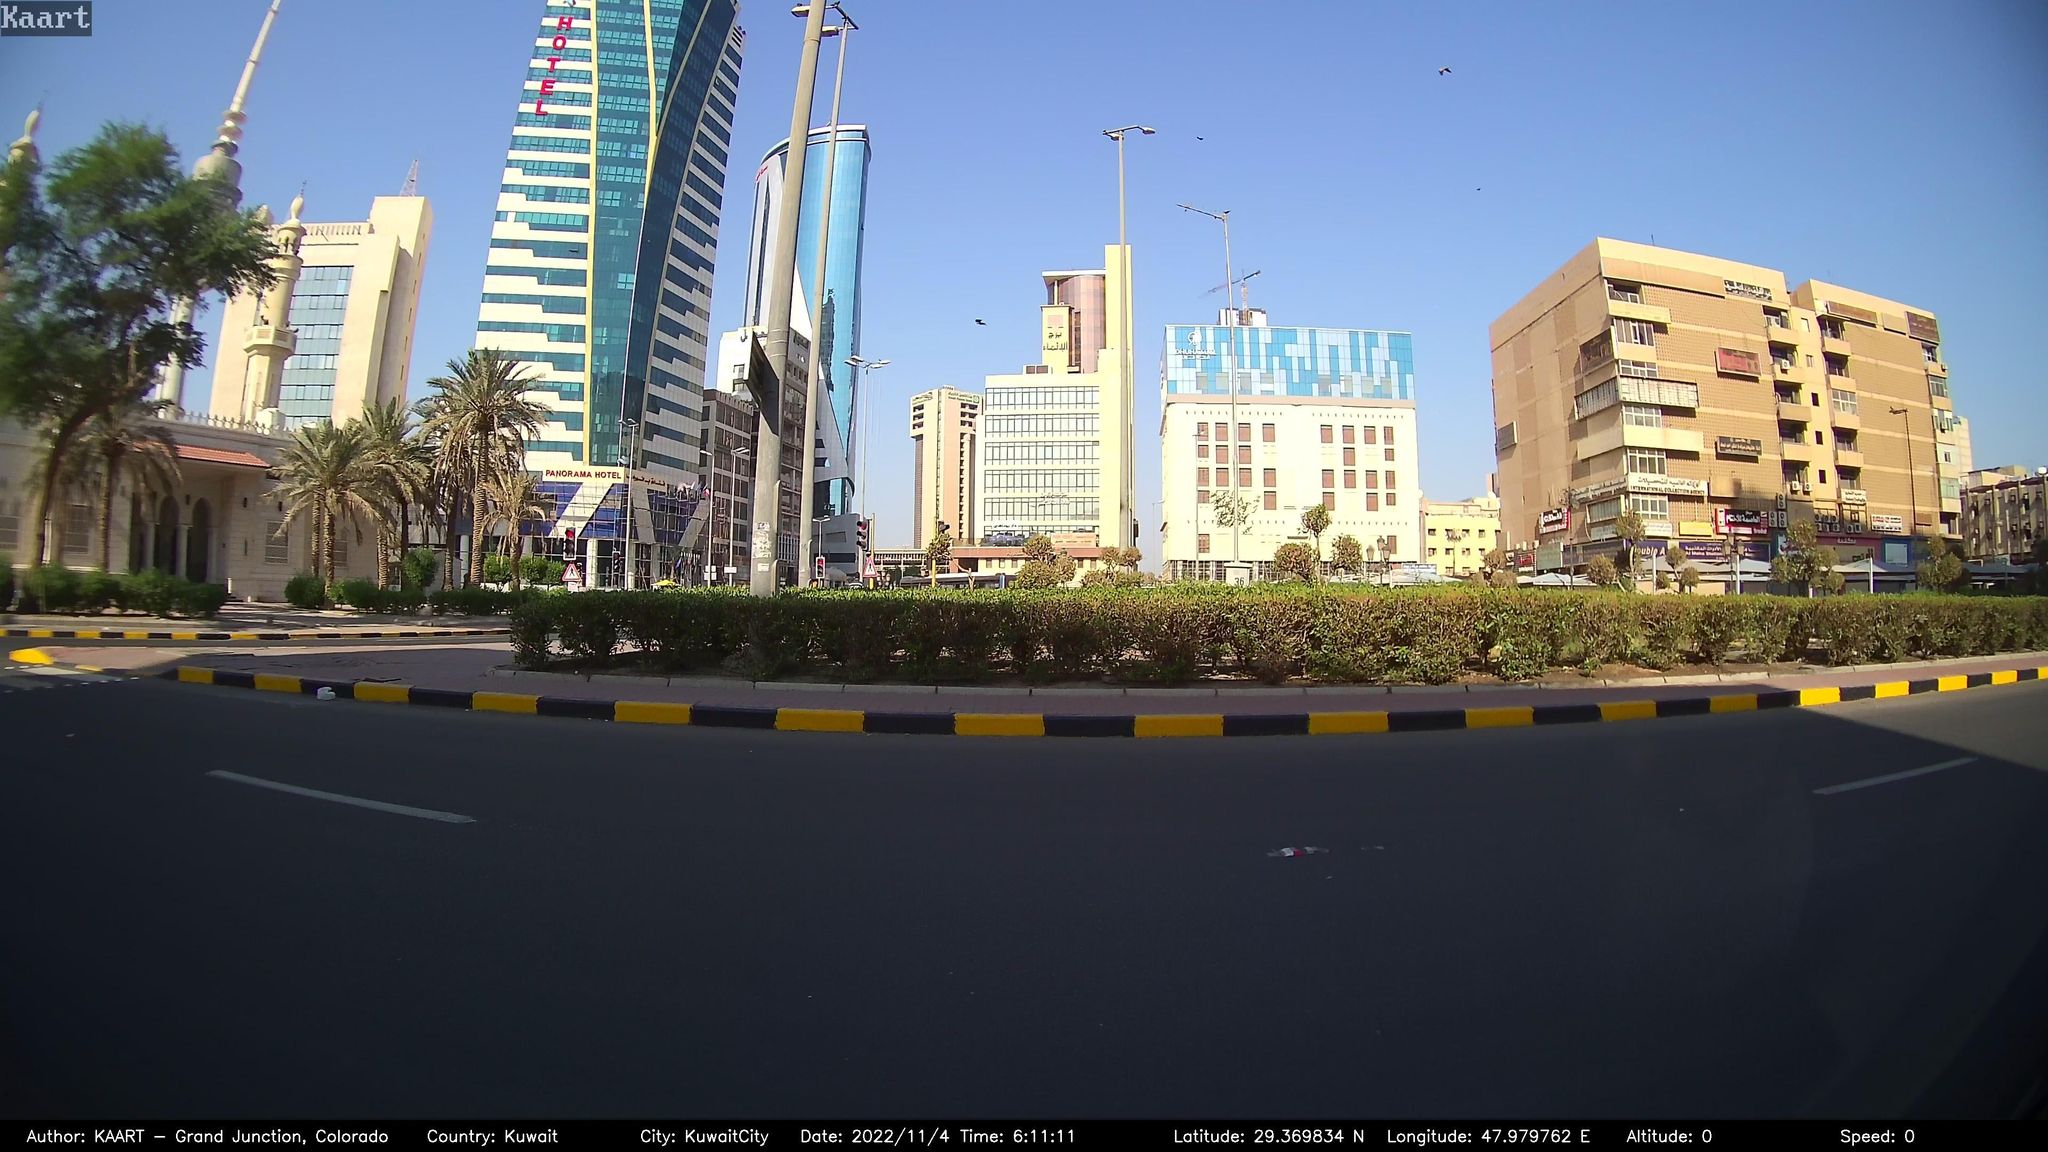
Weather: clear
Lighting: day
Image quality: good
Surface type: driving surface
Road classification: secondary
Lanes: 3
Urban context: urban centre
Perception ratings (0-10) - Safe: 6.82, Lively: 8.51, Beautiful: 1.72, Boring: 3.37, Depressing: 7.35, Wealthy: 7.09